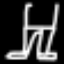
Label: pants